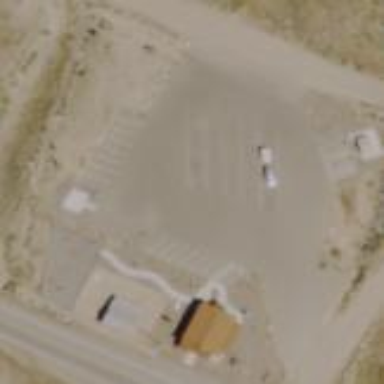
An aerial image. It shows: Rest area on the road.